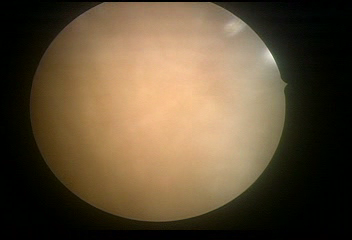
Modality: WLC
Class: Normal mucosa
Bladder cancer association: No